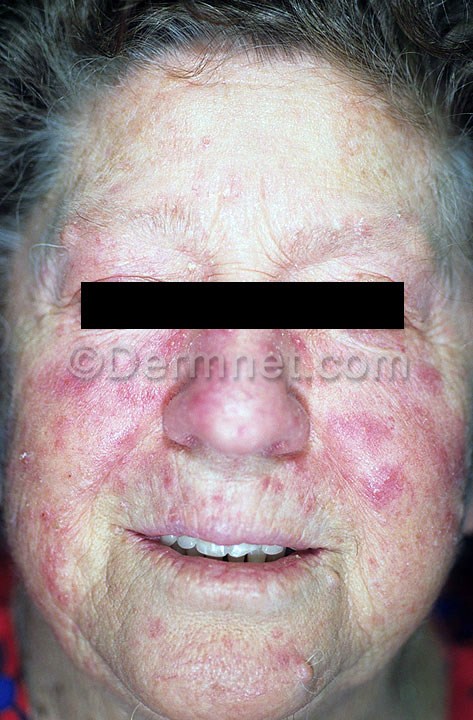
Disease: Acne and Rosacea Photos